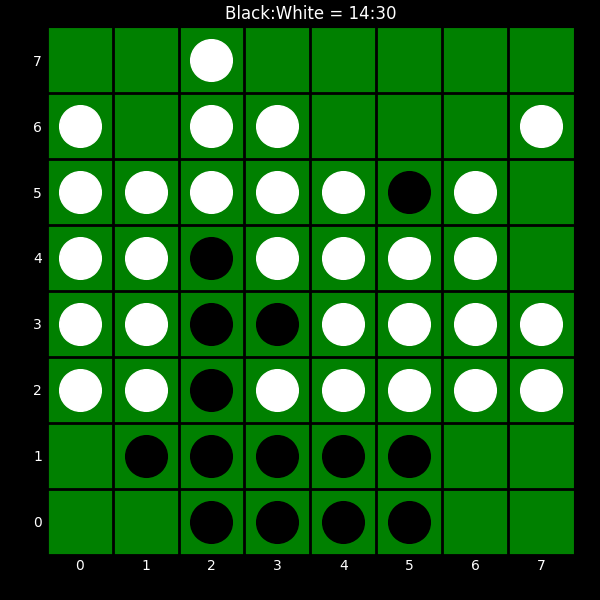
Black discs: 14
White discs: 30